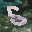
Label: 5